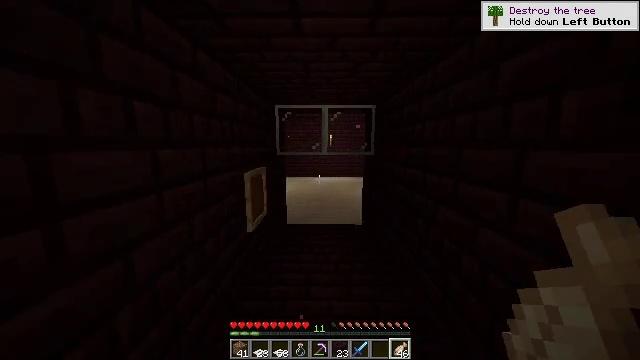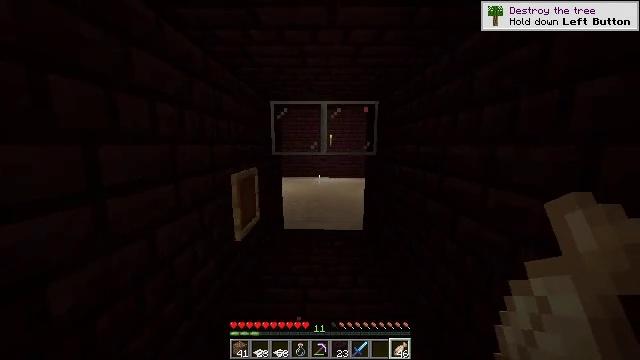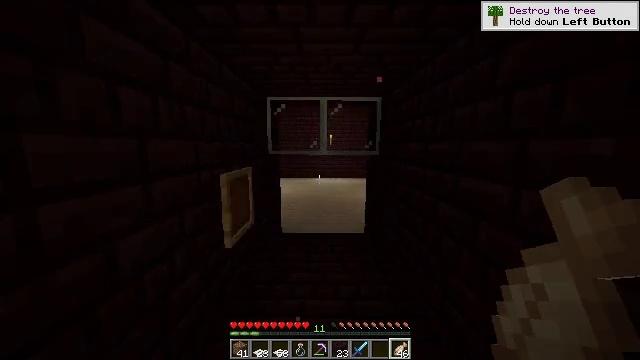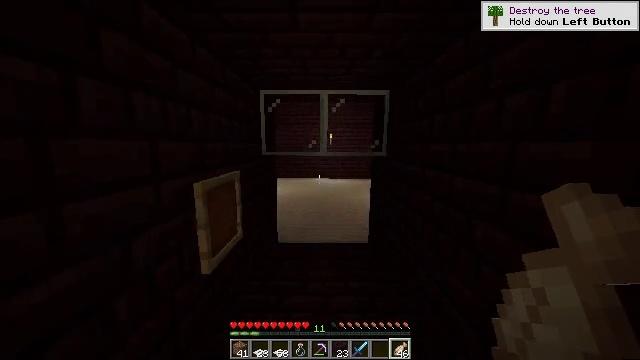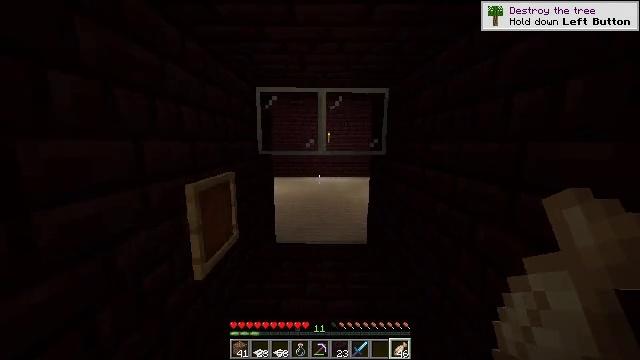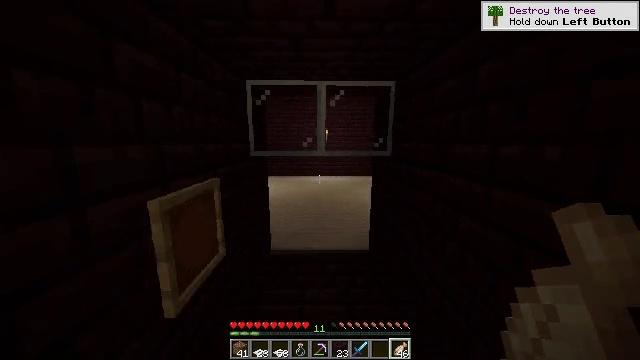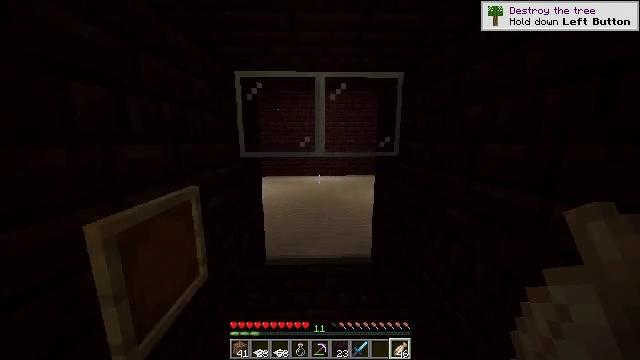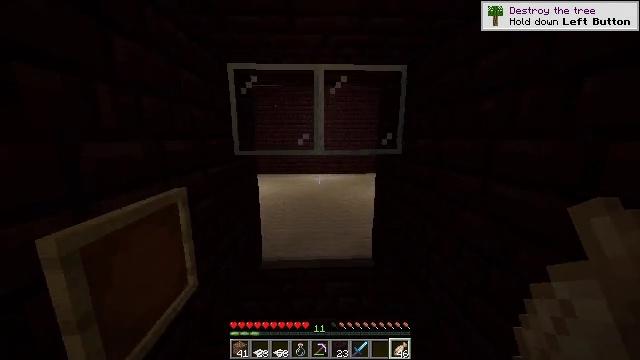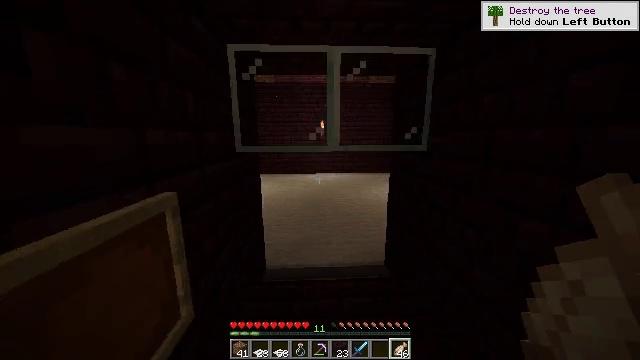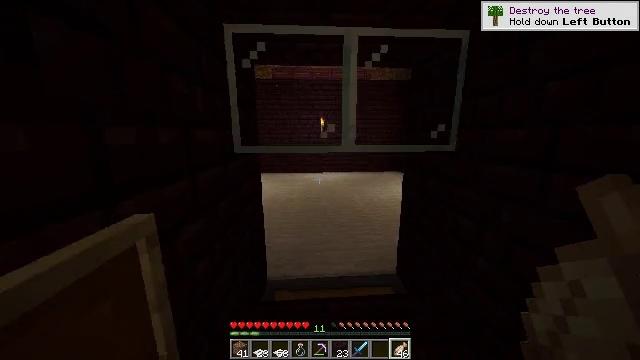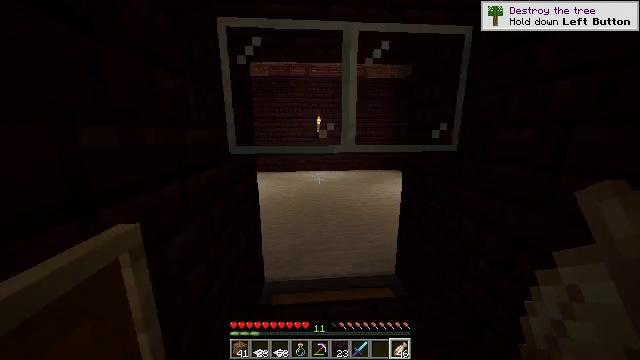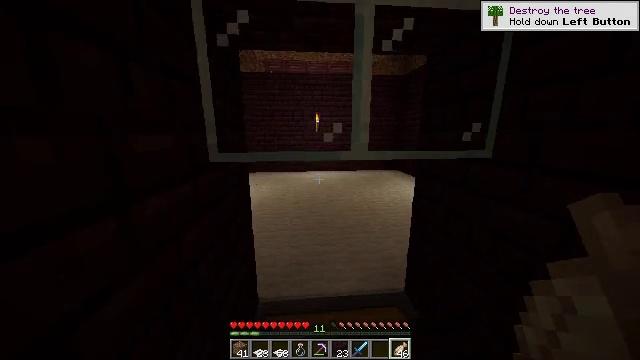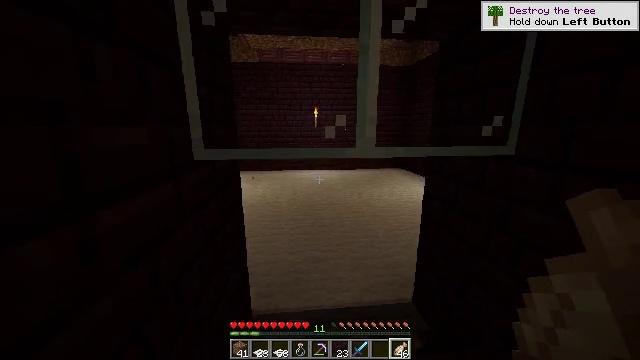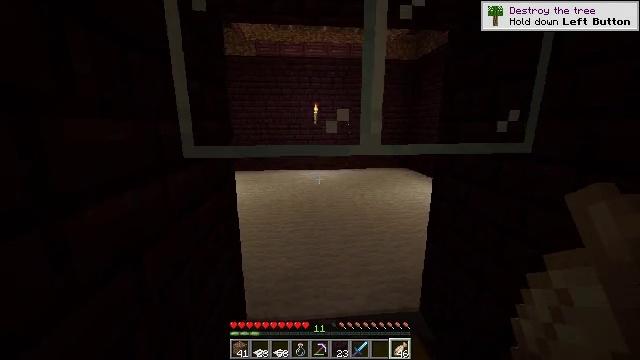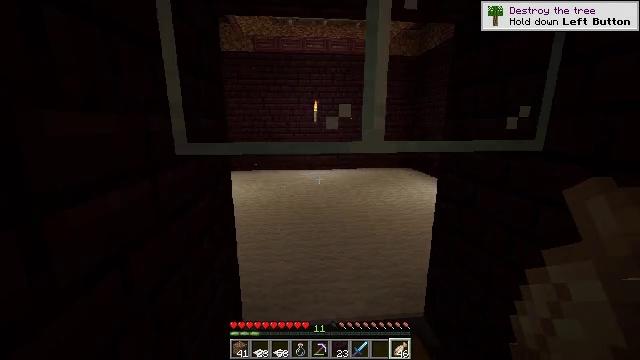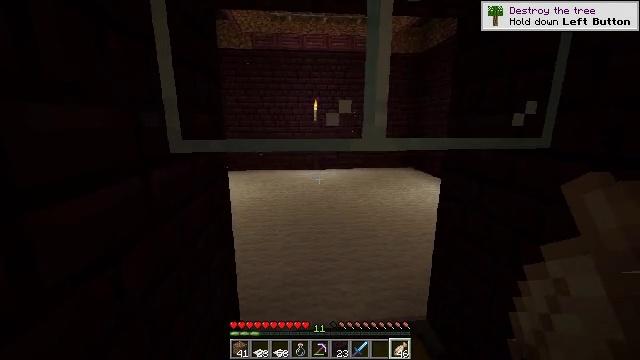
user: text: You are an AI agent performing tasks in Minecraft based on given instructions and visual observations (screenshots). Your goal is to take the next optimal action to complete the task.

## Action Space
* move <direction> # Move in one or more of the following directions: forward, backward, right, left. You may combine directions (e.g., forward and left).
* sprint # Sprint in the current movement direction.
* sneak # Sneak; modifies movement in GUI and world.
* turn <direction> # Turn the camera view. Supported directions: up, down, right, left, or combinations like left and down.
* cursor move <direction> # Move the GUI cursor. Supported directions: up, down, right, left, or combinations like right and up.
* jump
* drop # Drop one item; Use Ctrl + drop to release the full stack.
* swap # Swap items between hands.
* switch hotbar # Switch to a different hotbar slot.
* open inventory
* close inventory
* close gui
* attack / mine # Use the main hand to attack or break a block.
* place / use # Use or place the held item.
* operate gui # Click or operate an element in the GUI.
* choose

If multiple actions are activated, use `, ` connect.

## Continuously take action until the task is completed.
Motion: motion action
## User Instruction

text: Break the shulker box to collect it.
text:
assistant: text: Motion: move forward
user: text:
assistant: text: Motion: move forward
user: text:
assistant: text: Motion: move forward
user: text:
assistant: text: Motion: move forward
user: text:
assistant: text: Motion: move forward
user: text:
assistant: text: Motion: move forward
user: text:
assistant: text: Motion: move forward and move left
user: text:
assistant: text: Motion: move forward and move left
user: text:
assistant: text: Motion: move forward
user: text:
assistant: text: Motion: move forward
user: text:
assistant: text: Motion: no_op
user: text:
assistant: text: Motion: no_op
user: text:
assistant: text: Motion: no_op
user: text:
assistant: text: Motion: no_op
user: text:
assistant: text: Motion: no_op
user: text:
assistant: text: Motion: no_op
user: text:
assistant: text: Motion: no_op
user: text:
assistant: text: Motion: no_op
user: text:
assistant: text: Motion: move forward and move right, turn left
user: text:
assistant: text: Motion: move forward and move right, turn left
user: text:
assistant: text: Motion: move right, turn left
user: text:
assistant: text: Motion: turn left
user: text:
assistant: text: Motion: turn left
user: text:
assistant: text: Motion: move back, turn left
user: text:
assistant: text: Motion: move back, turn left
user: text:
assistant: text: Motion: move back, turn left
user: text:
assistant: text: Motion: turn left and down
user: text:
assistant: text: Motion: turn left and down
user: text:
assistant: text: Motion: turn left
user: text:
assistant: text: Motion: no_op